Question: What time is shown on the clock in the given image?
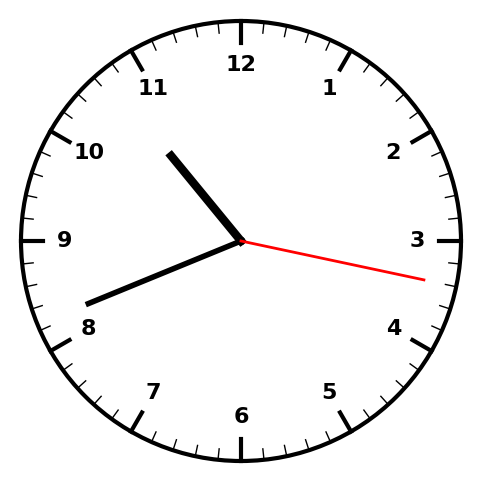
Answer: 10:41:17